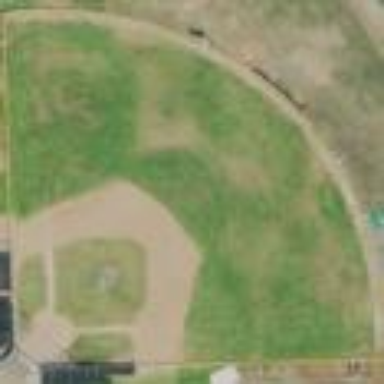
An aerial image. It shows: Baseball pitch for leisure and sports activities.